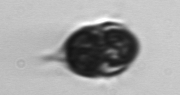
Label: Mesodinium